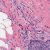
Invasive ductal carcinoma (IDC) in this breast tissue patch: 1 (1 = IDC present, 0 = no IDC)